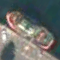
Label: Towing_vessel